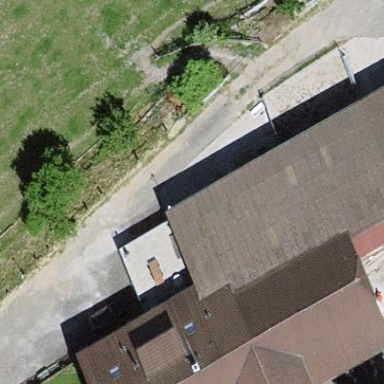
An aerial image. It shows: Farm building.